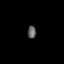
Tissue: skin
Cell type: Epithelial cells
Senescence score: 0.2849
Nuclear area (px): 104
Mean DAPI intensity: 97.548